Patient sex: M
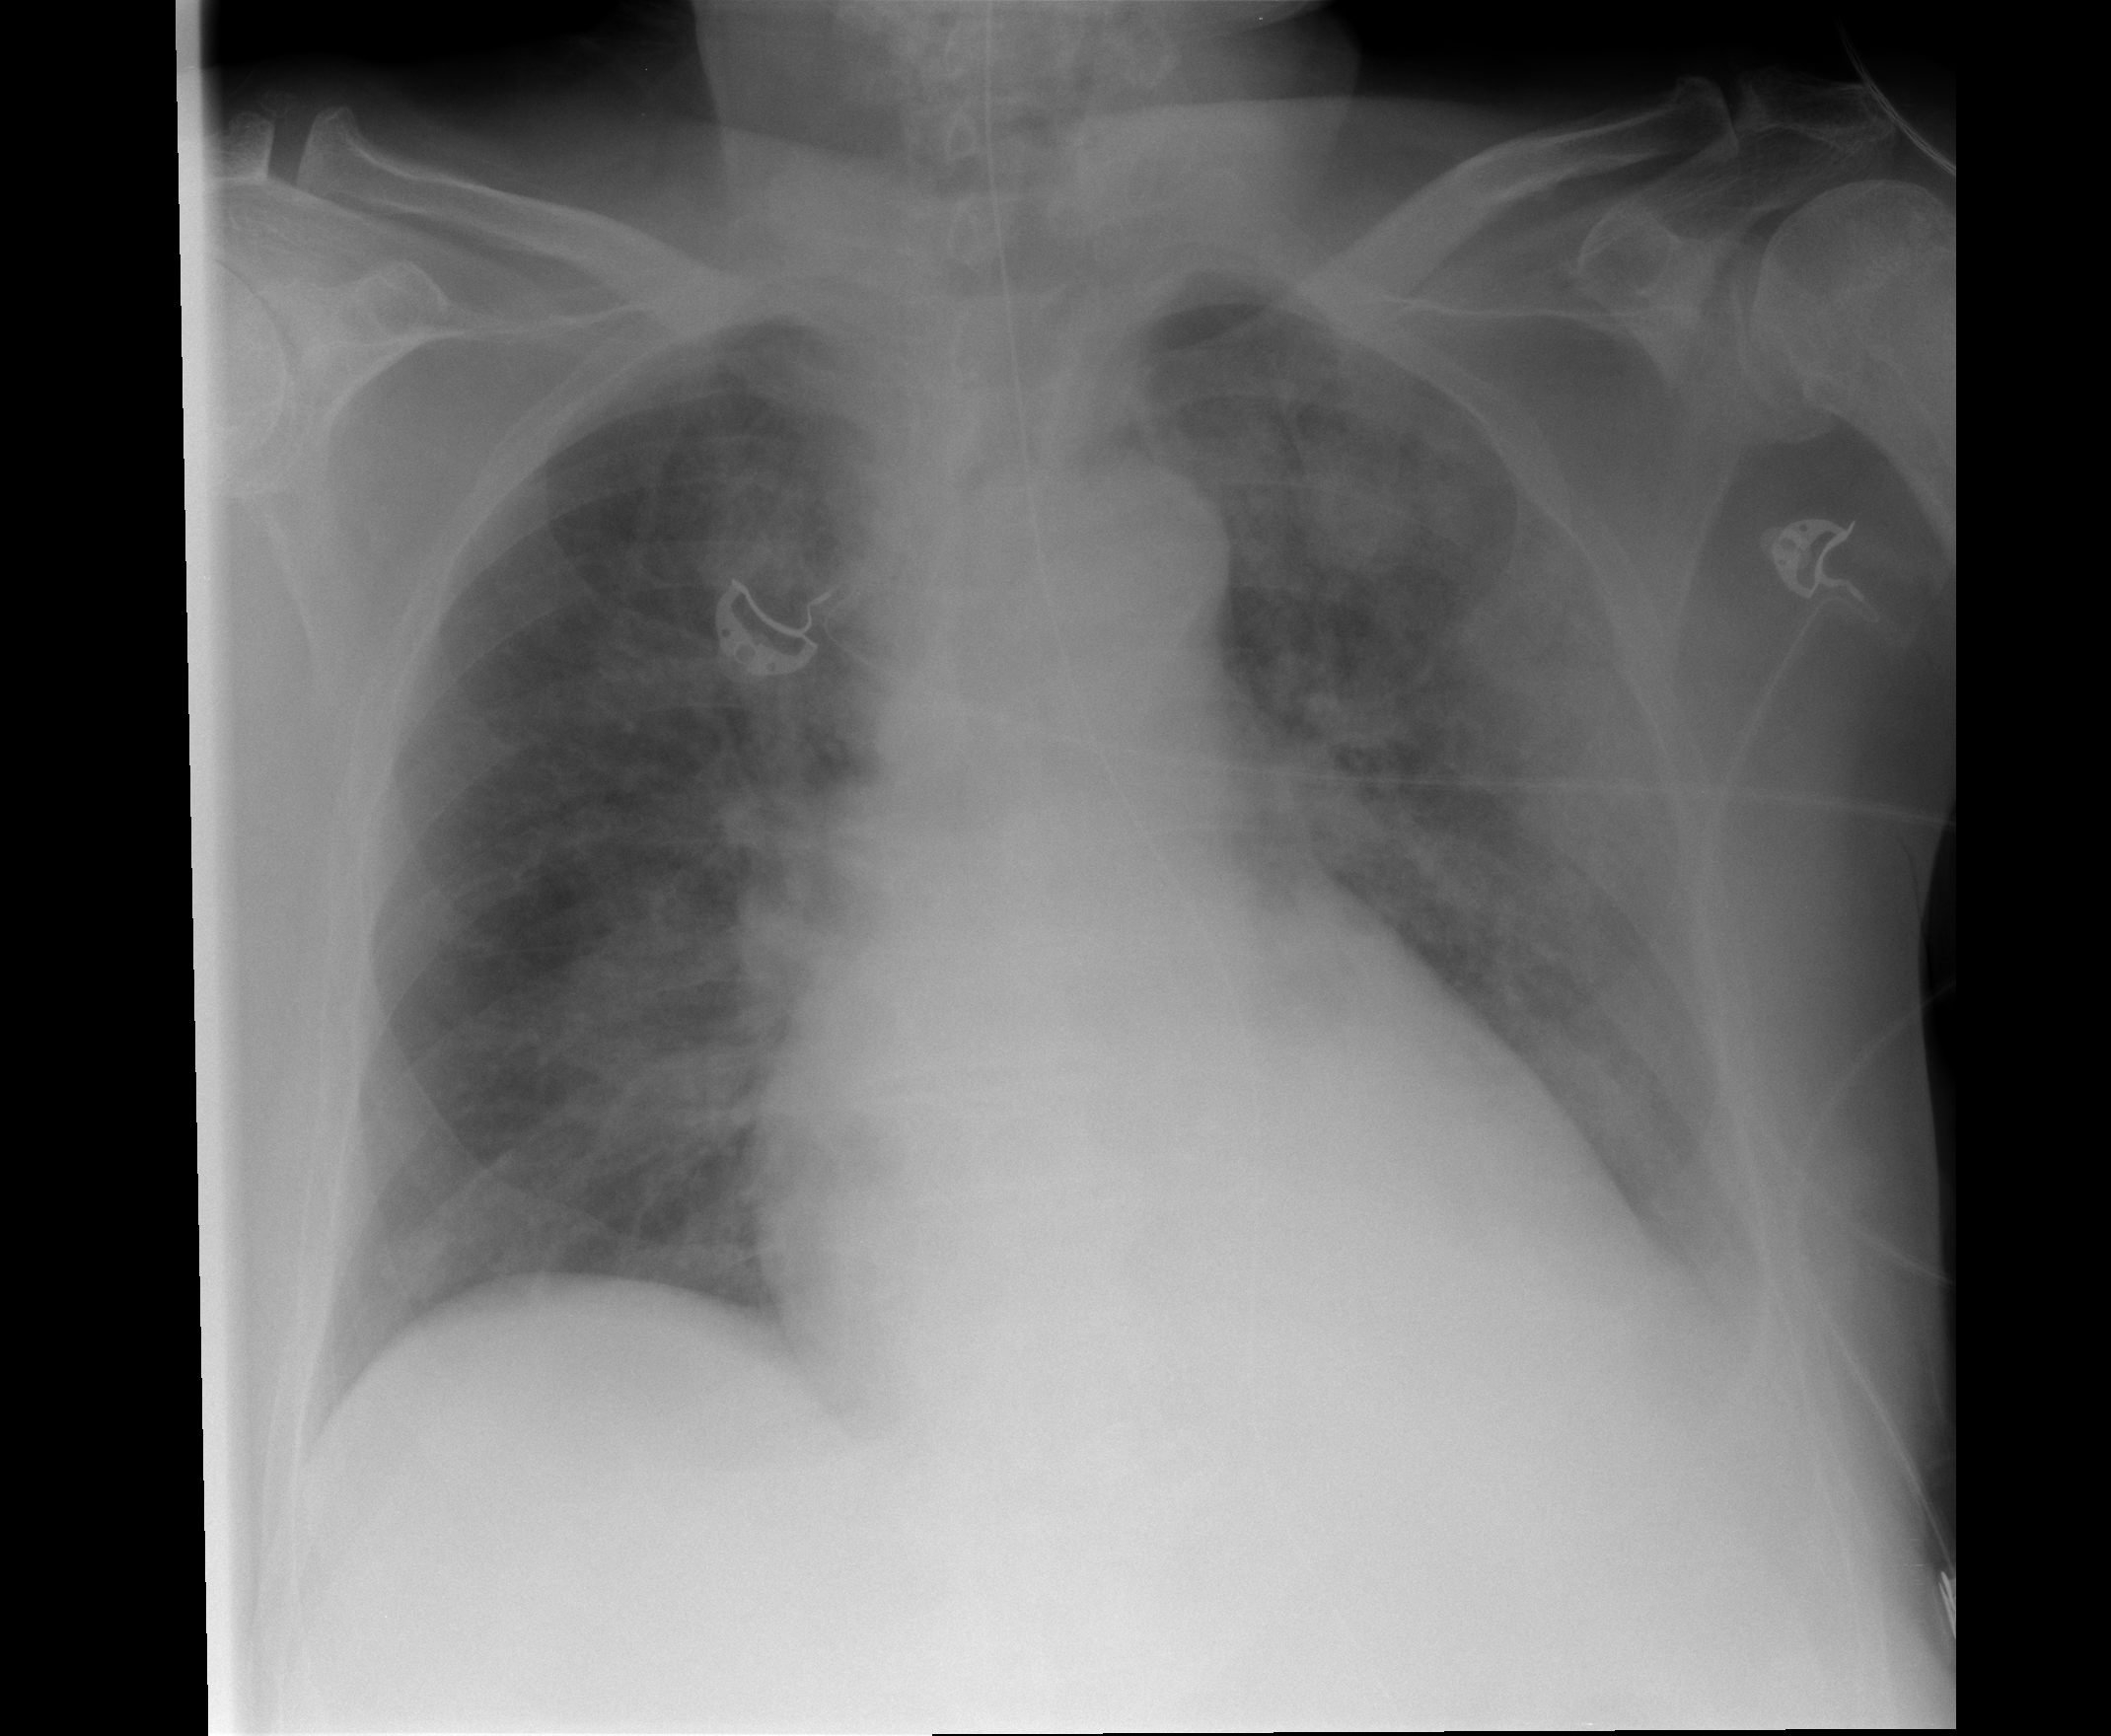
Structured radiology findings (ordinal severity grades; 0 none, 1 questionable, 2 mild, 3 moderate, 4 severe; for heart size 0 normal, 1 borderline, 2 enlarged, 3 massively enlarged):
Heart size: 1
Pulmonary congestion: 0
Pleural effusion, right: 0
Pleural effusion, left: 2
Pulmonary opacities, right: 2
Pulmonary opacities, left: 2
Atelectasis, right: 1
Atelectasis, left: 2